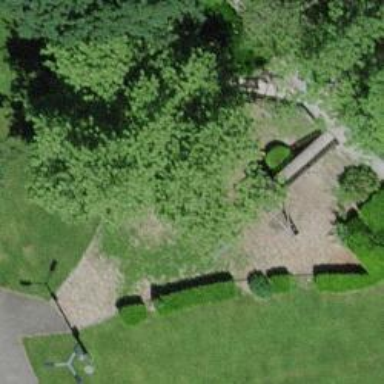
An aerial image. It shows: Playground area for leisure land.